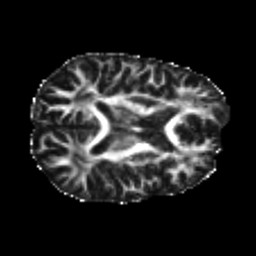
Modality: FA
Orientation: axial
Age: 23
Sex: male
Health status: healthy
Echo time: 0.074 s